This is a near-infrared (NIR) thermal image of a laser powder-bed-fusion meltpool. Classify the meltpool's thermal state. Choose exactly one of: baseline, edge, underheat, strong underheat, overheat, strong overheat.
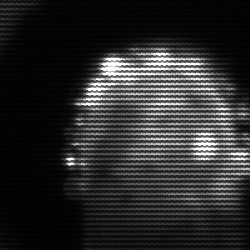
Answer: baseline